Interaction volume radius: 5 \u00c5
Interaction volume height: 10 \u00c5
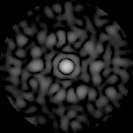
Disorder parameter: 0.8654